Chest X-ray:
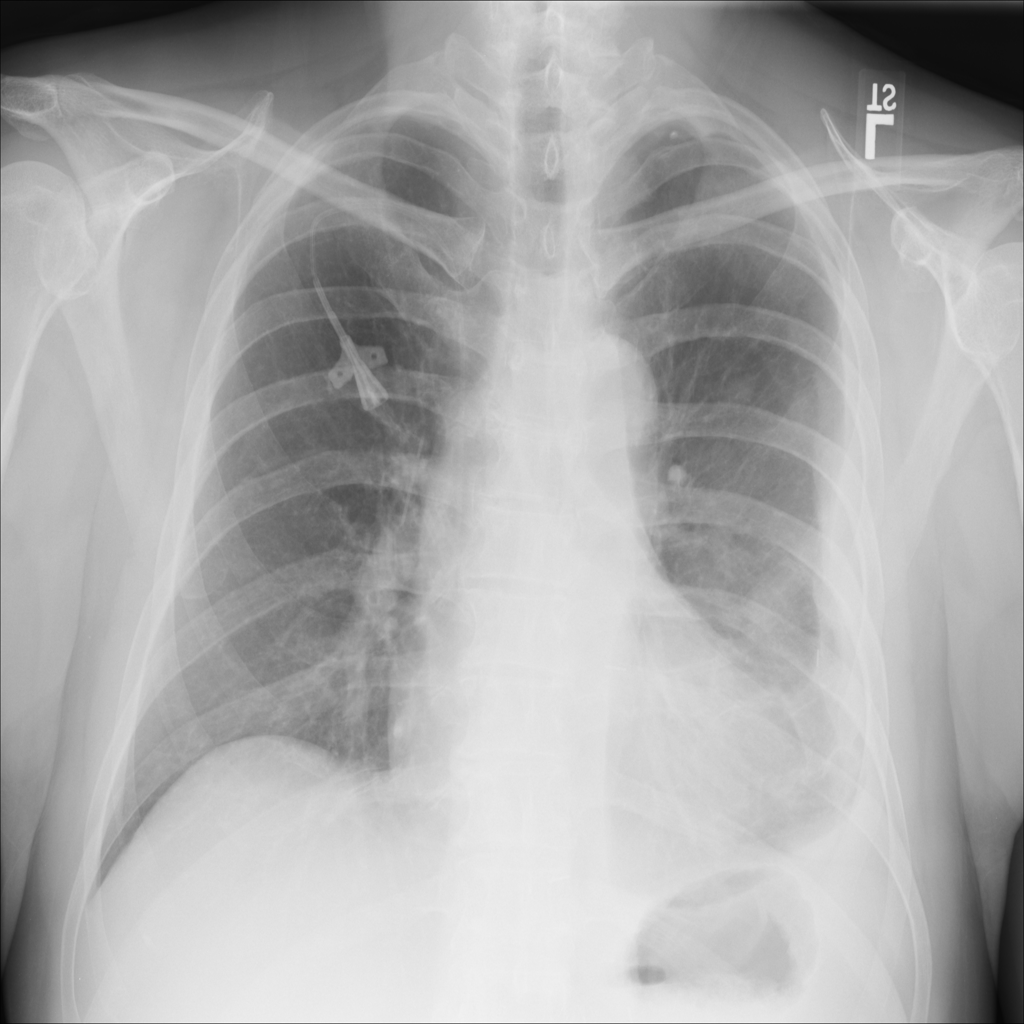
Findings: Consolidation, Effusion, Nodule
No abnormal finding: no